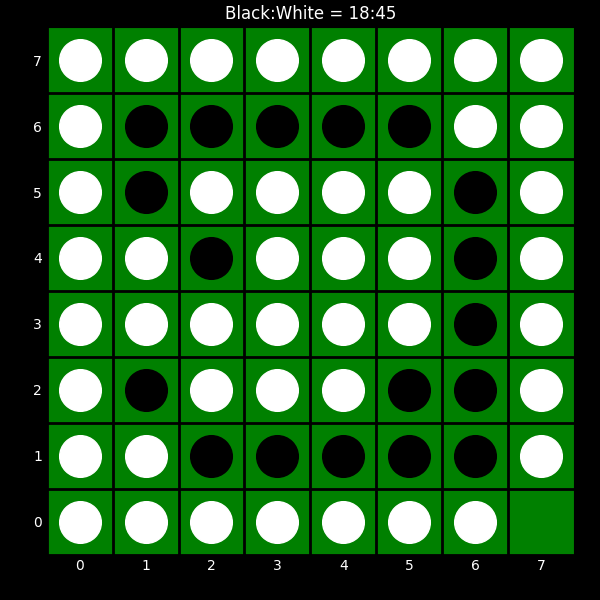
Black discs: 18
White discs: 45